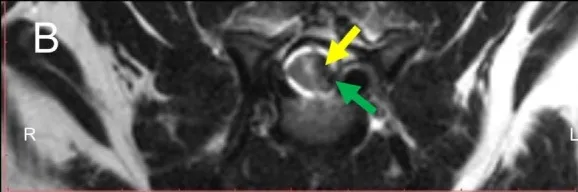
Follow-up MRI of the cervical spinal cord (SC) 8 weeks after initial presentation at the clinic. Transversal T2W.
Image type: radiology (mri)